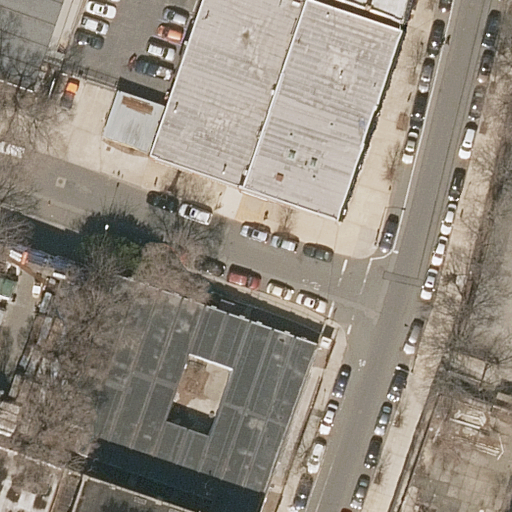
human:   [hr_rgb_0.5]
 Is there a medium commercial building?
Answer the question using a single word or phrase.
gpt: no

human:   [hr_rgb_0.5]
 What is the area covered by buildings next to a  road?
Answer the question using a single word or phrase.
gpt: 3577m2

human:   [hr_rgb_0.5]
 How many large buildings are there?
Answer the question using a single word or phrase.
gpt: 2

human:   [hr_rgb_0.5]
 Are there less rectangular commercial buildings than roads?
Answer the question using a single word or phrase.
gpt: yes

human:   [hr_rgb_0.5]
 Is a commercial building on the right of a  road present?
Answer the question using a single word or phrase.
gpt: no

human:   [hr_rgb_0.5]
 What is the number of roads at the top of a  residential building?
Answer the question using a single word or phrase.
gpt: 1

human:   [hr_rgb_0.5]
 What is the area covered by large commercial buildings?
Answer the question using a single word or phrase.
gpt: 0m2

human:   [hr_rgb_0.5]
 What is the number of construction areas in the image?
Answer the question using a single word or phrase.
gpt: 0

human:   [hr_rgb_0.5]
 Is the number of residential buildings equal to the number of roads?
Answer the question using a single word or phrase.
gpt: no

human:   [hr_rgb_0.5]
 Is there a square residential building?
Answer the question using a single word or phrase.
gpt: no

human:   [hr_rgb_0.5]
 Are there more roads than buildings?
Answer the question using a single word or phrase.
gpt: no

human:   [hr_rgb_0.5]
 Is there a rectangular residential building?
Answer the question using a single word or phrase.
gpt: yes

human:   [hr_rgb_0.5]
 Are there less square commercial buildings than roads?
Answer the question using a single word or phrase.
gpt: yes

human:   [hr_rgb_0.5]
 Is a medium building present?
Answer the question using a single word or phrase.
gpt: yes

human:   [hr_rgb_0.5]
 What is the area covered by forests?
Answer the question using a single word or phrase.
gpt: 0m2

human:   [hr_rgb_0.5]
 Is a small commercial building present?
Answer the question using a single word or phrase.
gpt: no

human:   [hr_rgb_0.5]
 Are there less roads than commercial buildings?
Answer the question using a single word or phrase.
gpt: no

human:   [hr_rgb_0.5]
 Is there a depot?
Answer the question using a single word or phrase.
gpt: no

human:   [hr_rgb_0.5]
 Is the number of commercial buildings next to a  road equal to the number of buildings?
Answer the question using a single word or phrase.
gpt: no

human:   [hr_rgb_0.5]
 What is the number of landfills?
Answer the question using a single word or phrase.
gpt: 0

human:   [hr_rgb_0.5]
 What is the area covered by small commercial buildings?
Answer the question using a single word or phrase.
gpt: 0m2

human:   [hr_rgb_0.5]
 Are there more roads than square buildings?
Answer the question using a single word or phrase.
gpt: yes

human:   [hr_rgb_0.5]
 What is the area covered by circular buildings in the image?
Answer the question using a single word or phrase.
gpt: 0m2

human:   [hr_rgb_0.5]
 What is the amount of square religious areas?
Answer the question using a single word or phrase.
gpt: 0

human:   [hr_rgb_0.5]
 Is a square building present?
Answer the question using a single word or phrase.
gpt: no

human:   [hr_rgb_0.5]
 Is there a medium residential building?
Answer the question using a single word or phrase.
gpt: yes

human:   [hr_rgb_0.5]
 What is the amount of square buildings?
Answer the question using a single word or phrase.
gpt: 0

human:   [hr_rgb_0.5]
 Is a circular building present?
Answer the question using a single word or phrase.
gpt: no

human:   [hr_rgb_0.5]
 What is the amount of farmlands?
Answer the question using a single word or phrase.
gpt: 0

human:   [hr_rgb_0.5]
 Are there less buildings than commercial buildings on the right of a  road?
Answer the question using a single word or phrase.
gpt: no

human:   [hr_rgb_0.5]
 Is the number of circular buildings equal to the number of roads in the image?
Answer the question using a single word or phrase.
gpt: no

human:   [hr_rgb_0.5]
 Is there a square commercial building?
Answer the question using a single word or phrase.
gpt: no

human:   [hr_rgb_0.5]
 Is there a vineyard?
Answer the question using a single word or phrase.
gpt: no

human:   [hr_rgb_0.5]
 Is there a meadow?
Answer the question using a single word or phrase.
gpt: no

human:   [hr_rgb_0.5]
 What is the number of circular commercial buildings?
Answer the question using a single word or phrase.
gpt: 0

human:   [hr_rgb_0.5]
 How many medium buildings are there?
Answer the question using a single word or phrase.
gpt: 3